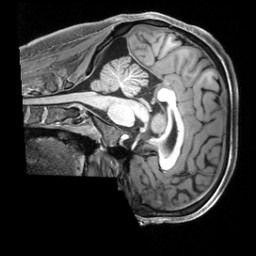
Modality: T1w
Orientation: sagittal
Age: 31
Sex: male
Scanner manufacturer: siemens
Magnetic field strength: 3 T
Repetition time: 2.3 s
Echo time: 0.00229 s